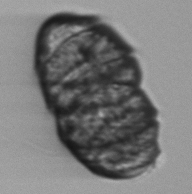
Label: Margalefidinium